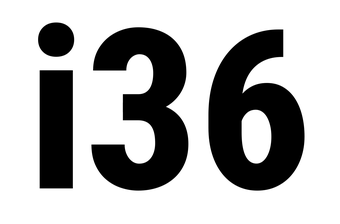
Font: Roboto_Condensed_ExtraBold